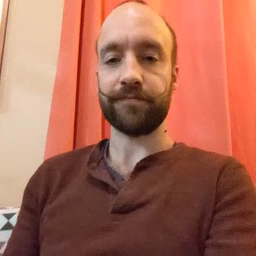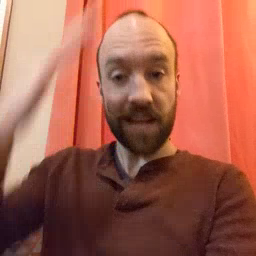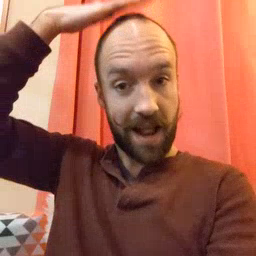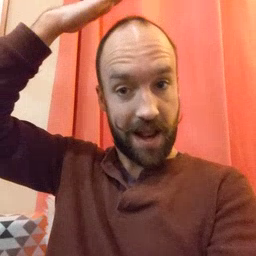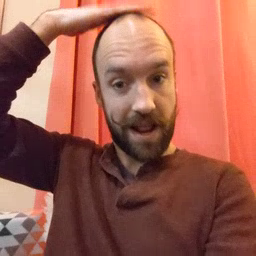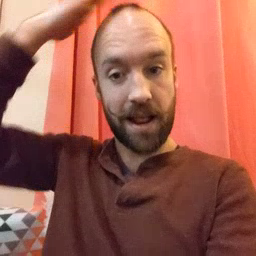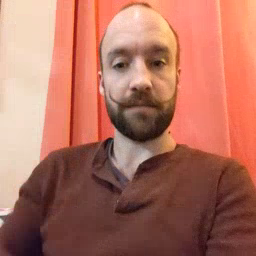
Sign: hat